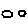
Label: hexagon